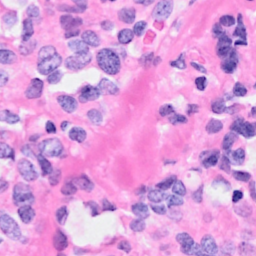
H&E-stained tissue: Breast